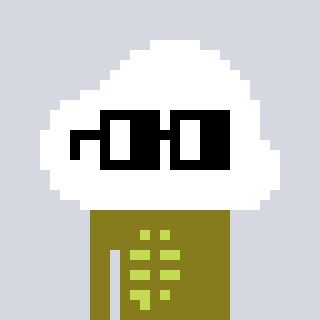
a pixel art character with square black glasses, a cloud-shaped head and a gunk-colored body on a cool background